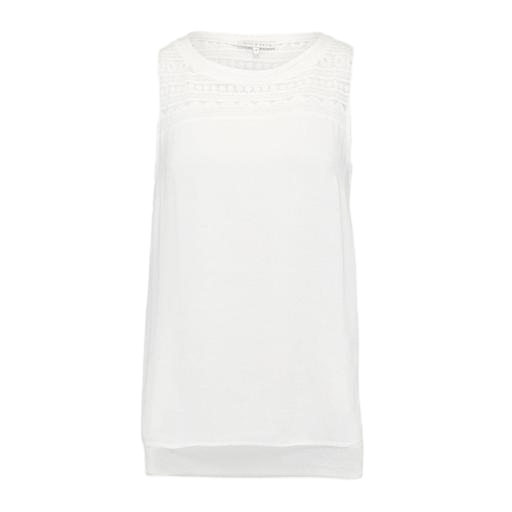
white lace muscle t-shirt, white sleeveless lace-hem blouse, white lace-front jersey top, white background